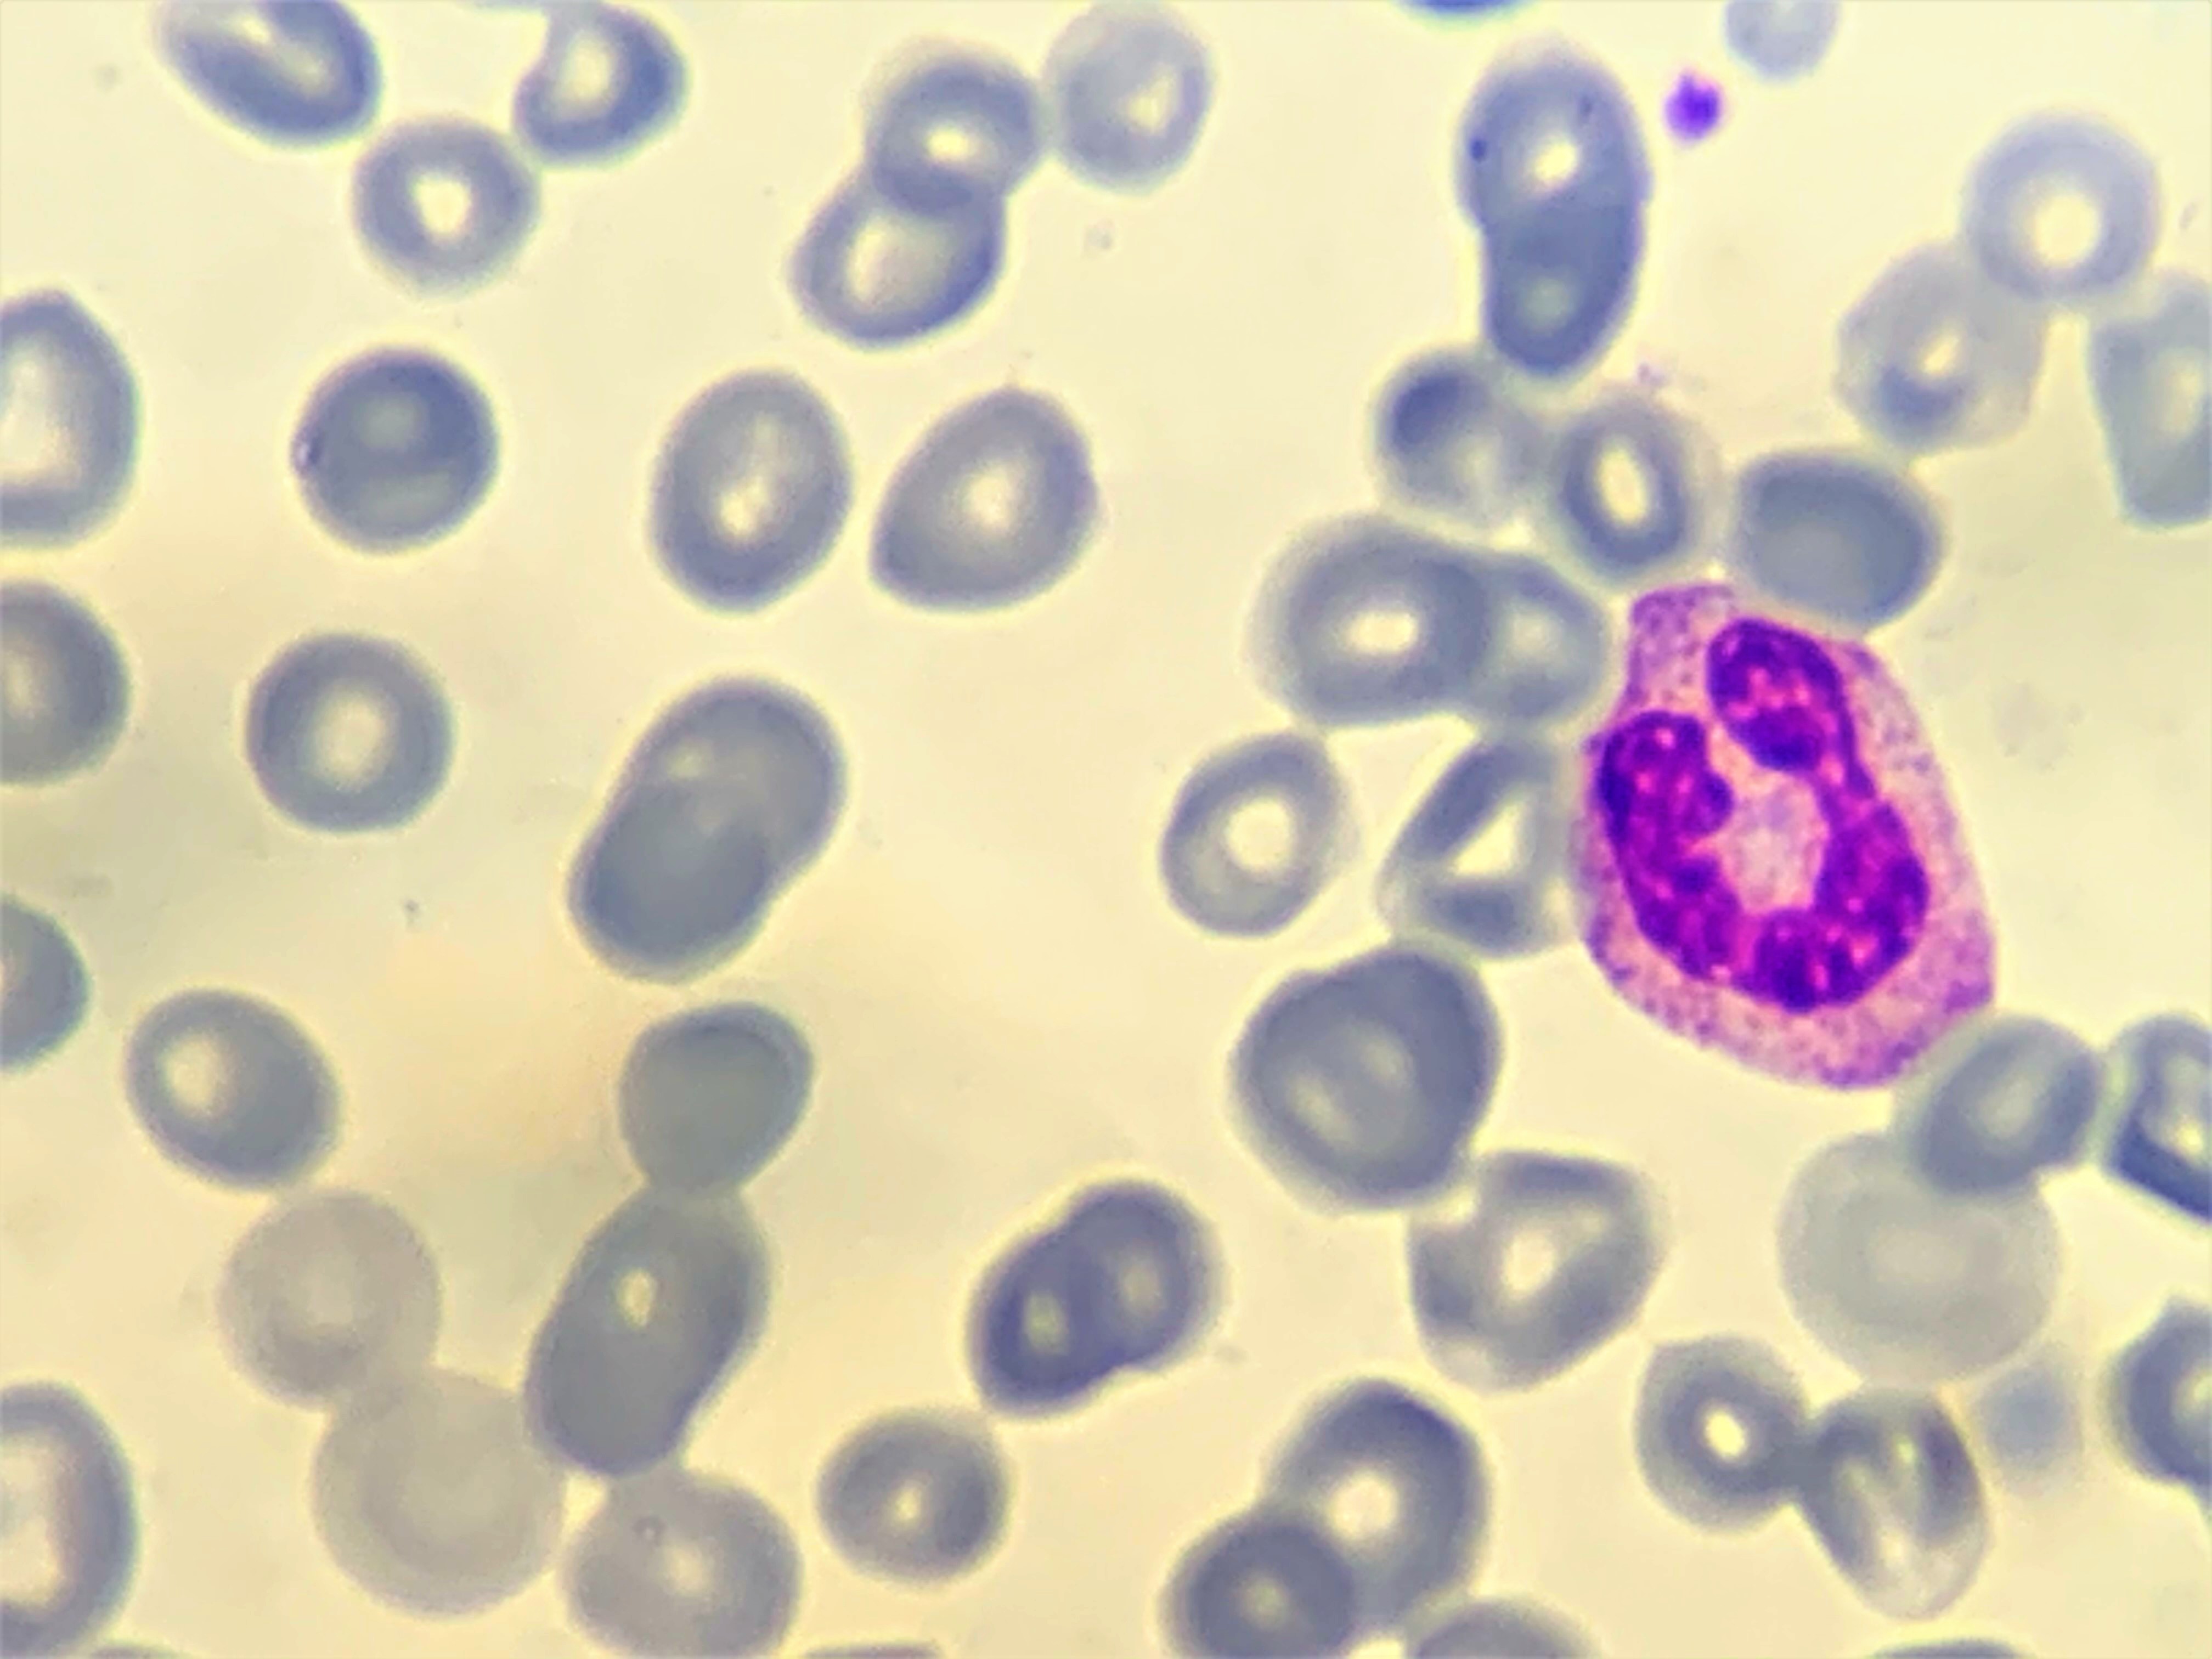
Cell type: BAND CELLS